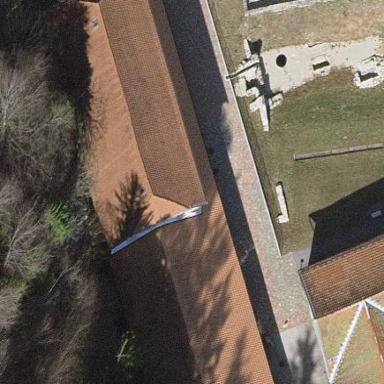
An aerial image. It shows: Museum housed in building.